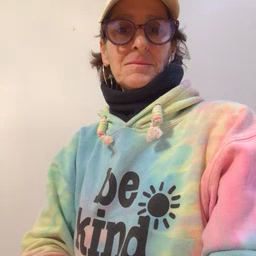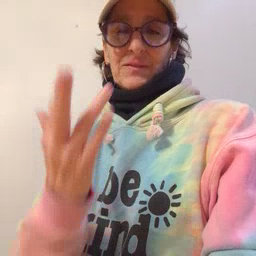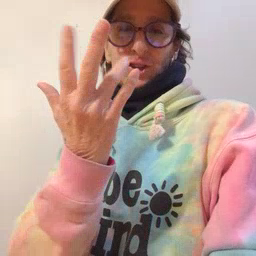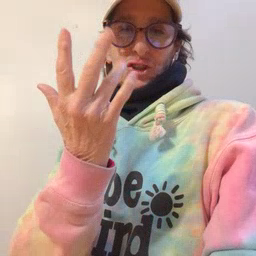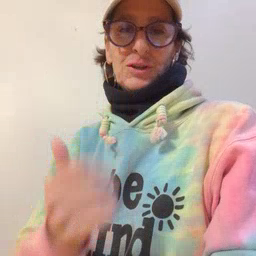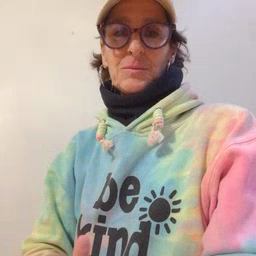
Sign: finger